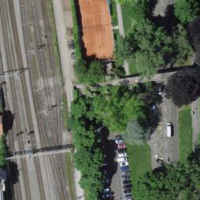
EUNIS habitat code: 53
Species observed at this site:
Tachybaptus ruficollis
Corvus corone
Podiceps cristatus
Fulica atra
Anas platyrhynchos
Aythya ferina
Urtica dioica
Aythya fuligula
Passer domesticus
Chroicocephalus ridibundus
Cirsium vulgare
Phalacrocorax carbo
Cygnus olor
Amaranthus blitum
Columba livia
Cornus sanguinea
Chenopodium album